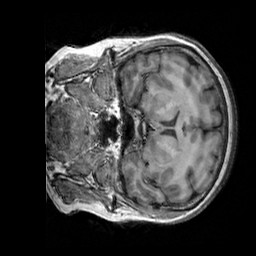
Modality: T1w
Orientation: coronal
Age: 63
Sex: female
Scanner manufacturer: siemens
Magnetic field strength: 3 T
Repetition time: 2.3 s
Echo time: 0.00303 s